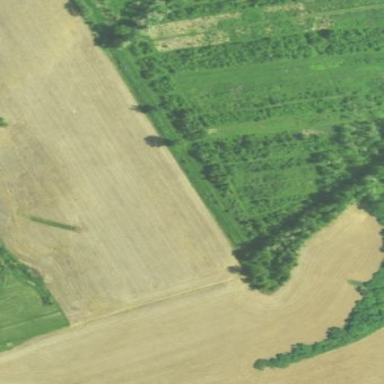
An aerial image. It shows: Farmland with corn crop.